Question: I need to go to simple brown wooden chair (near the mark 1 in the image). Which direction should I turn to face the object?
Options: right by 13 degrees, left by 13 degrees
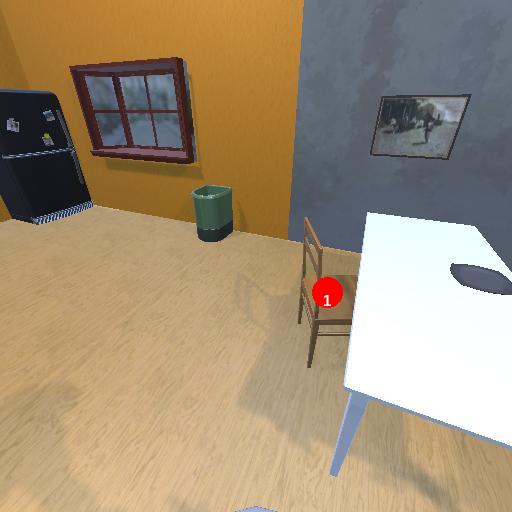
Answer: right by 13 degrees